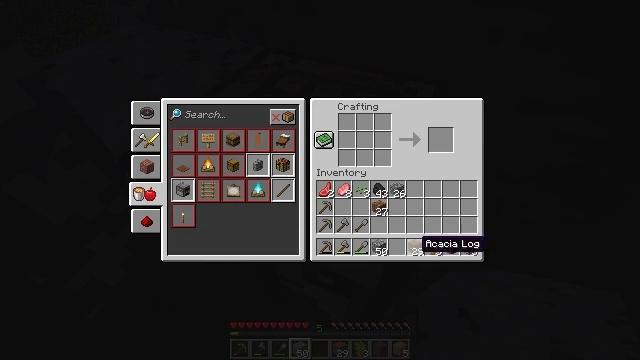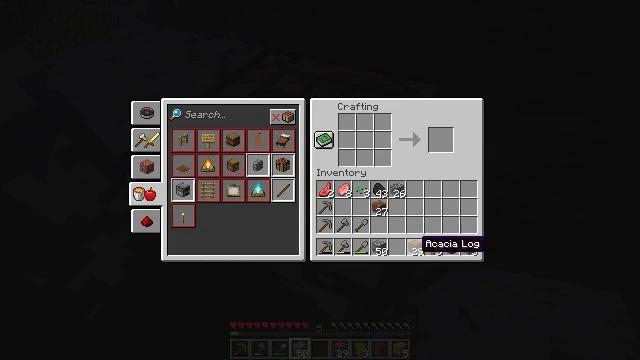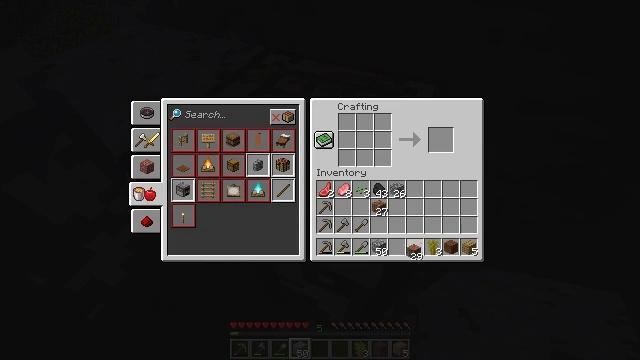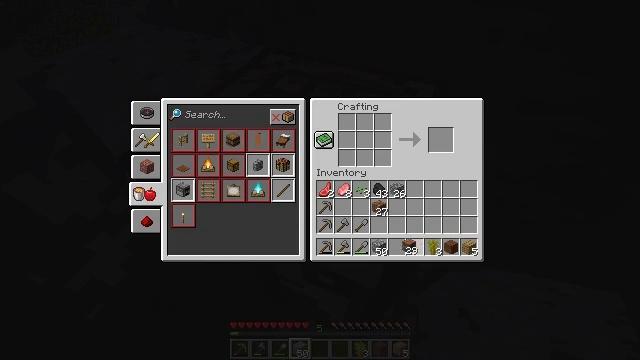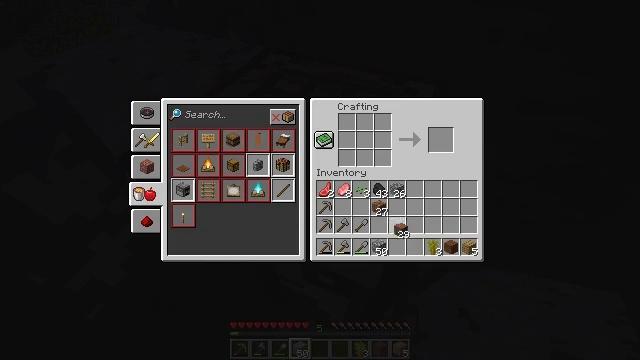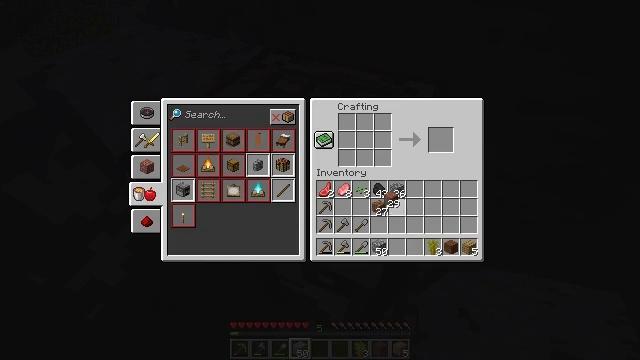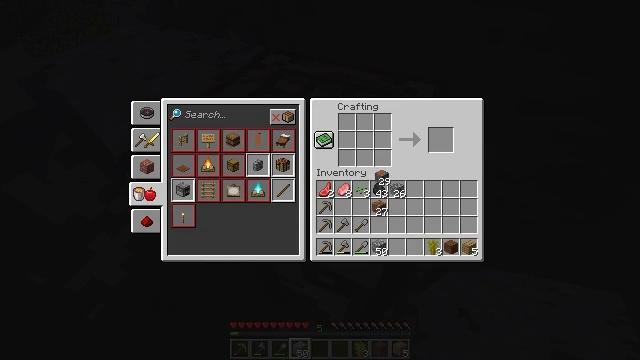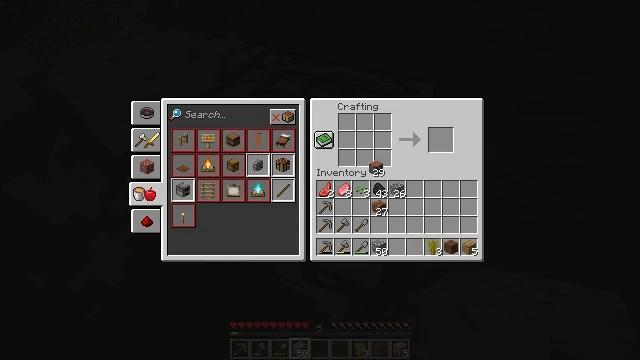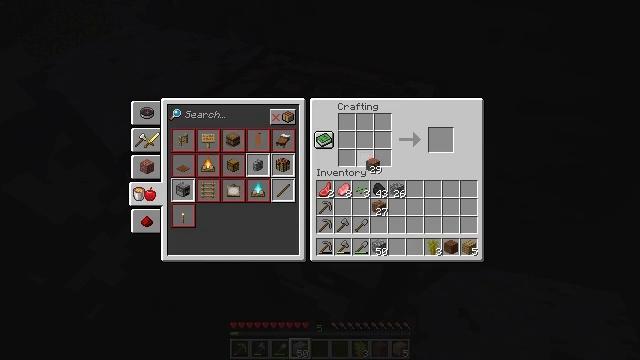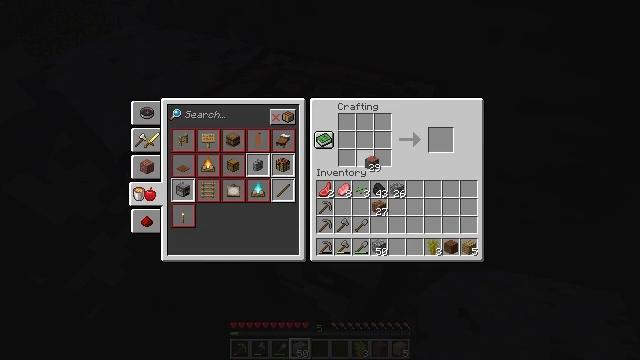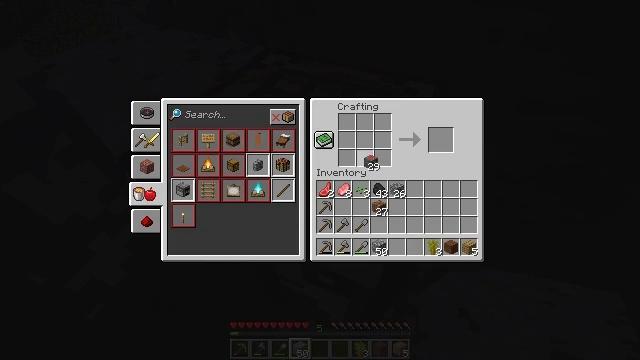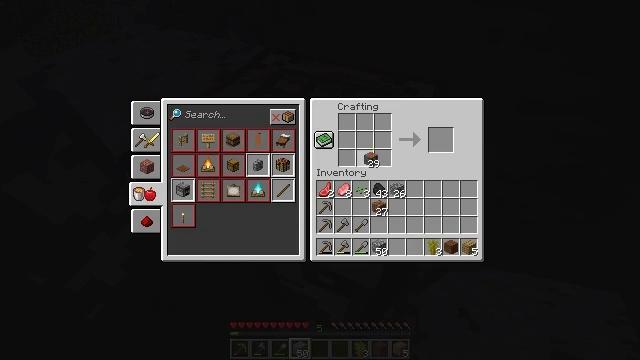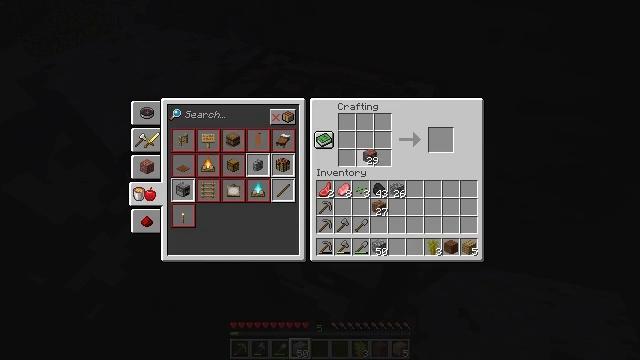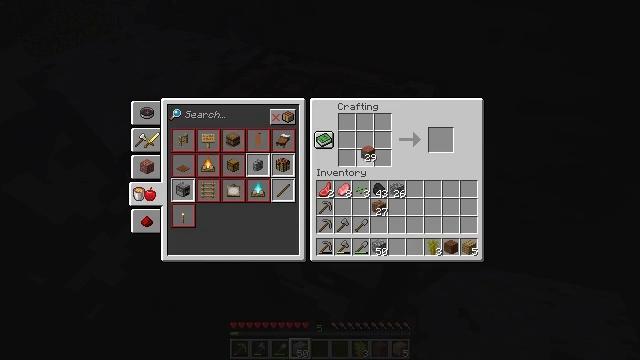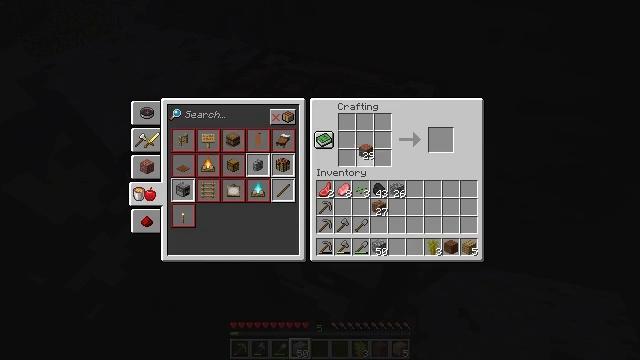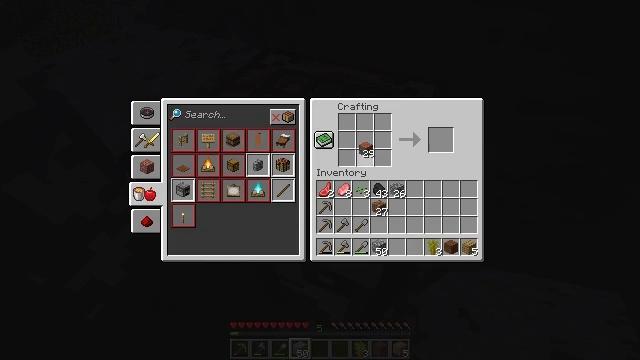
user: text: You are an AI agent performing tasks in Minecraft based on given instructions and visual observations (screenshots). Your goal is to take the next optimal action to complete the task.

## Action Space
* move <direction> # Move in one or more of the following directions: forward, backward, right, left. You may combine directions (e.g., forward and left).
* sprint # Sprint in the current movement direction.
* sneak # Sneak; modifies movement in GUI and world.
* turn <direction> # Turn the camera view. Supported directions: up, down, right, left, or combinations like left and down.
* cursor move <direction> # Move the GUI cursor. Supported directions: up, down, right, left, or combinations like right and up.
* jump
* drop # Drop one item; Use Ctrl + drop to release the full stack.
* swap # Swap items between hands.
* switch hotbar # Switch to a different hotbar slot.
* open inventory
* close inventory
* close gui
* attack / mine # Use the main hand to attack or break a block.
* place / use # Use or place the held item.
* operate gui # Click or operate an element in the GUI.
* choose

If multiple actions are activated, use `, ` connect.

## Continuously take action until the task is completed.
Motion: motion action
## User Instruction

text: Convert acacia wood to acacia planks.
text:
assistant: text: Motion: no_op
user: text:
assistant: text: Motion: operate gui
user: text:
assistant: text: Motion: operate gui
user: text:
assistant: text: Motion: cursor move left and up
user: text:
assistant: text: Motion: cursor move left and up
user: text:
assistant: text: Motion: cursor move left and up
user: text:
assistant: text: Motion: cursor move up
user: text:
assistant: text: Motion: no_op
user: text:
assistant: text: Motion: no_op
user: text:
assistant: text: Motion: no_op
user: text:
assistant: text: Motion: no_op
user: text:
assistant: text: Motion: no_op
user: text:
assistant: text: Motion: no_op
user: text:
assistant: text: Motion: no_op
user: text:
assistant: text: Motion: no_op
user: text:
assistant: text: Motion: no_op
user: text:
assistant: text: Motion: operate gui
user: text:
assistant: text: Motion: operate gui
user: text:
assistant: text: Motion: no_op
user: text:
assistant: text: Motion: no_op
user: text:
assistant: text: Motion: no_op
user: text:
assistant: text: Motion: no_op
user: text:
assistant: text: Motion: no_op
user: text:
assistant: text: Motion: no_op
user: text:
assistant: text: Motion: cursor move right
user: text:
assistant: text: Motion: cursor move right
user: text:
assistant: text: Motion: cursor move right
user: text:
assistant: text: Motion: sneak
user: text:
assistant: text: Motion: sneak
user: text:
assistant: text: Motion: sneak